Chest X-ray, AP view. Patient: 55 years old, sex M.
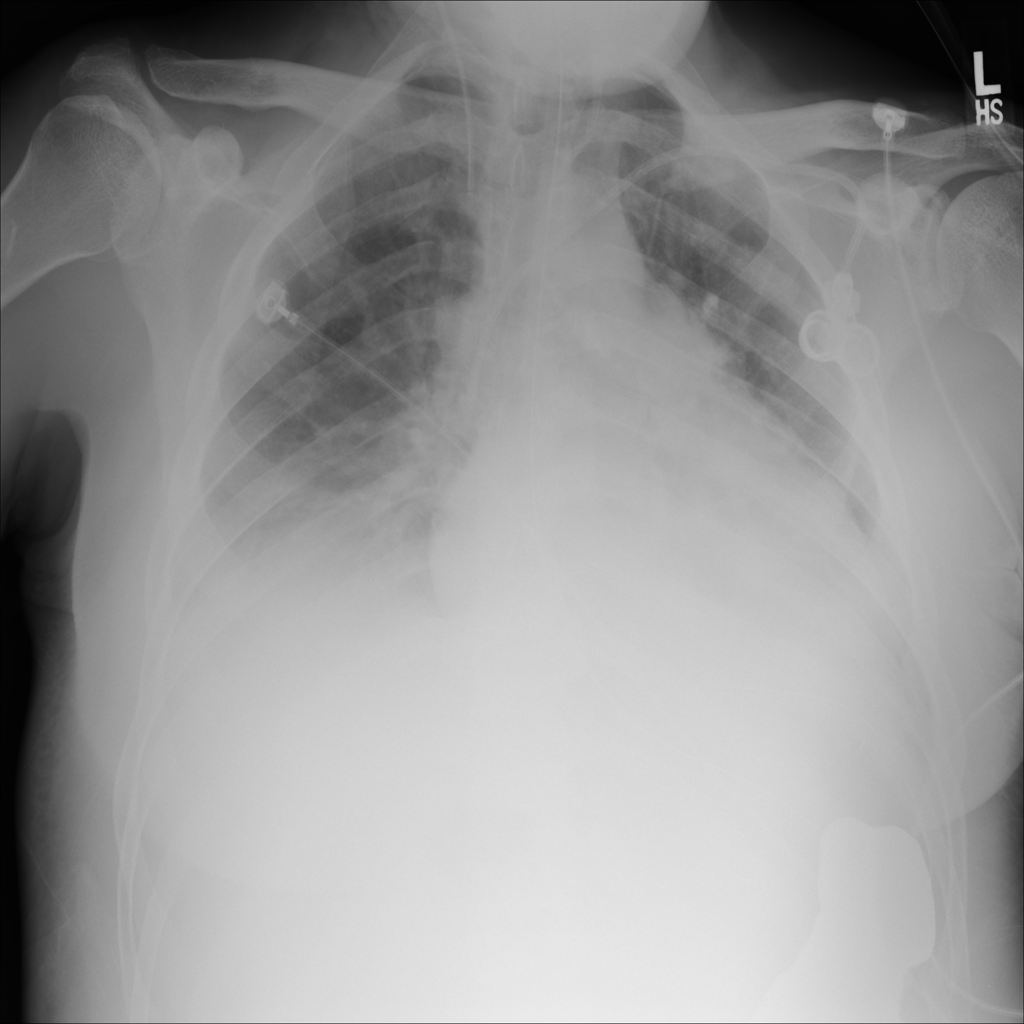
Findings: Atelectasis, Effusion